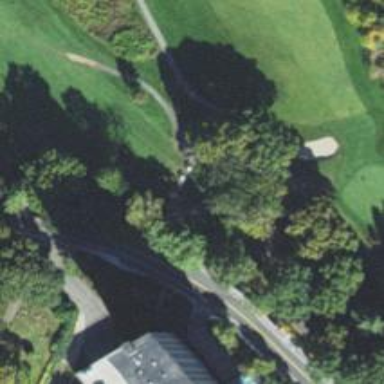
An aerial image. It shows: Path for both road and golf.